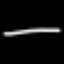
Label: line